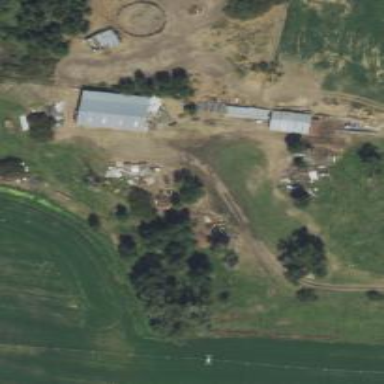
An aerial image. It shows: Farmyard area.